Question: Hi I've downloaded a plugin "Simple Staff List" and it does what I need but I don't want editors to create a sub-category. How can I remove/hide the "Parent" selectbox on the form?
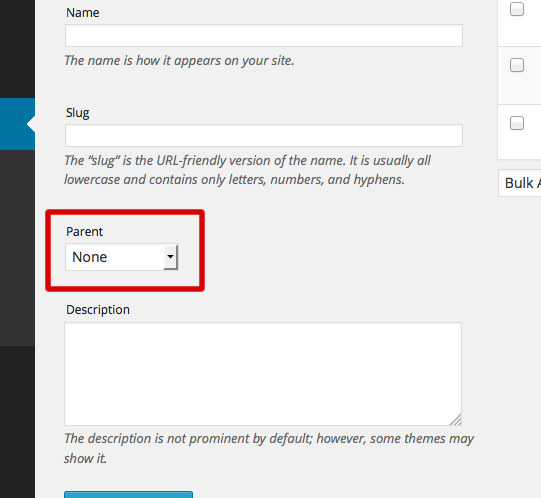
Answer: Add bellow code in your current theme 'function.php' file.
'''
add_action( 'admin_head-edit-tags.php', 'wpse_58799_remove_parent_category' );
function wpse_58799_remove_parent_category()
{
if ( 'category' != $_GET['taxonomy'] )
return;
$parent = 'parent()';
if ( isset( $_GET['action'] ) )
$parent = 'parent().parent()';
?>
<script type="text/javascript">
jQuery(document).ready(function($)
{
$('label[for=parent]').<?php echo $parent; ?>.remove();
});
</script>
<?php
}
'''